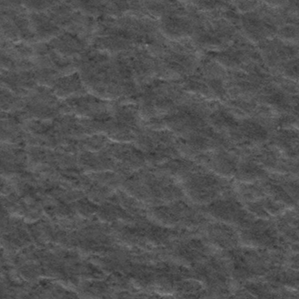
Label: frost